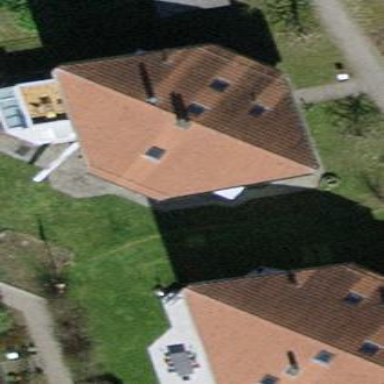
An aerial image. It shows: Residential building with pitched roof.